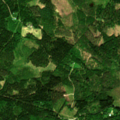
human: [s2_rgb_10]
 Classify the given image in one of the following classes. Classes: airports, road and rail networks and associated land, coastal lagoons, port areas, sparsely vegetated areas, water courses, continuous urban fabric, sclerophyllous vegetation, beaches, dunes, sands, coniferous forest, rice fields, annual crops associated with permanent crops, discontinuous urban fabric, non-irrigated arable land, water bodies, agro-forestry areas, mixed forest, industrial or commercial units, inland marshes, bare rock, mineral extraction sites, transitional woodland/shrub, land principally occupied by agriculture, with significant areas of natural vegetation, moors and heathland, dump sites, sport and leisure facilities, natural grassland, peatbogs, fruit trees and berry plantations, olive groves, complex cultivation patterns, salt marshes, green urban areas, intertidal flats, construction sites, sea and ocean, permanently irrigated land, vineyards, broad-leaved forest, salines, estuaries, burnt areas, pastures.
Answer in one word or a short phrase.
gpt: broad-leaved forest, coniferous forest, mixed forest, transitional woodland/shrub